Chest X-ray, PA view. Patient: 45 years old, sex M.
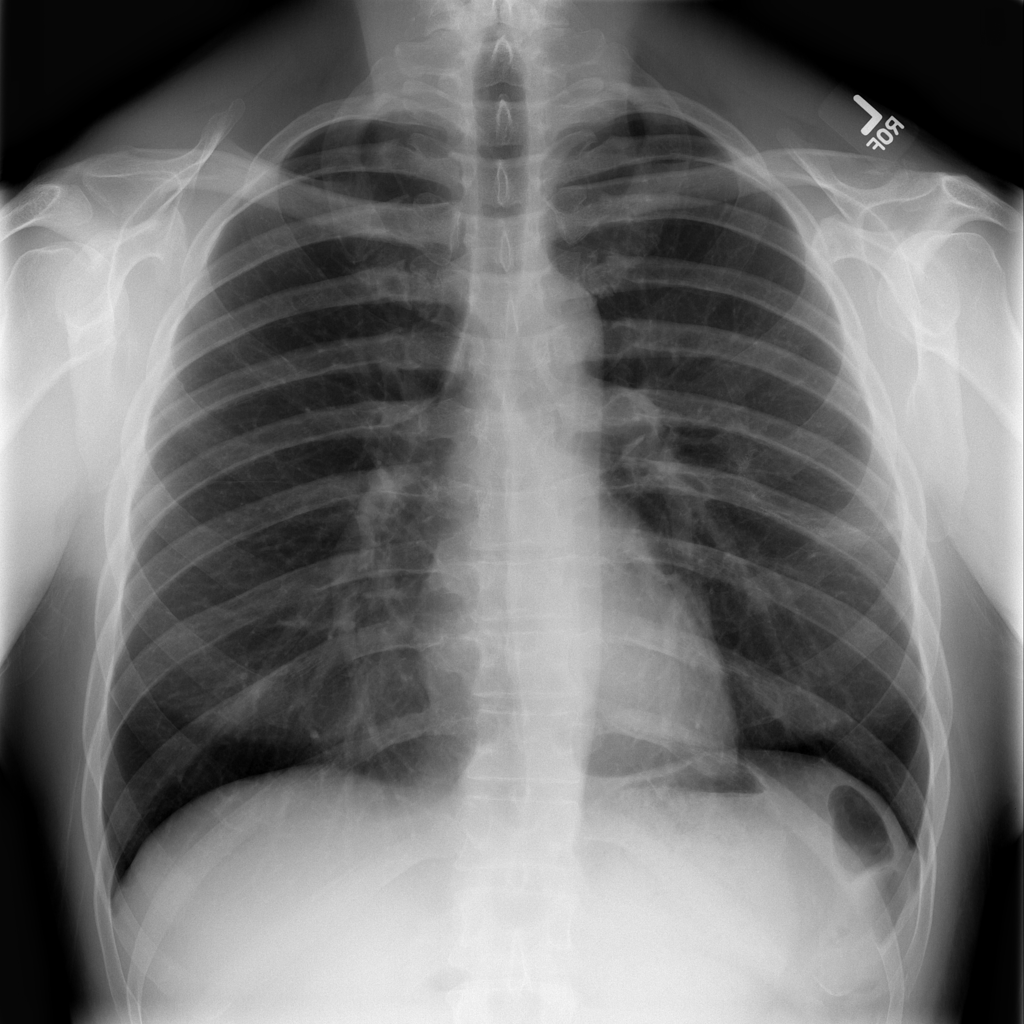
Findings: Pneumothorax